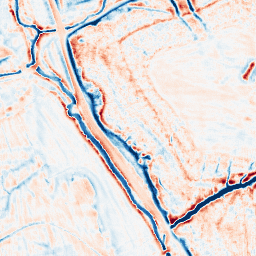
Category: edge_preserving
Decomposition family: bilateral
Decomposition parameters: d: 15
sigma_color: 50
sigma_space: 25
Upsampling method: fft_zeropad
Upsampling parameters: scale: 2
Upsampling scale: 2